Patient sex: F
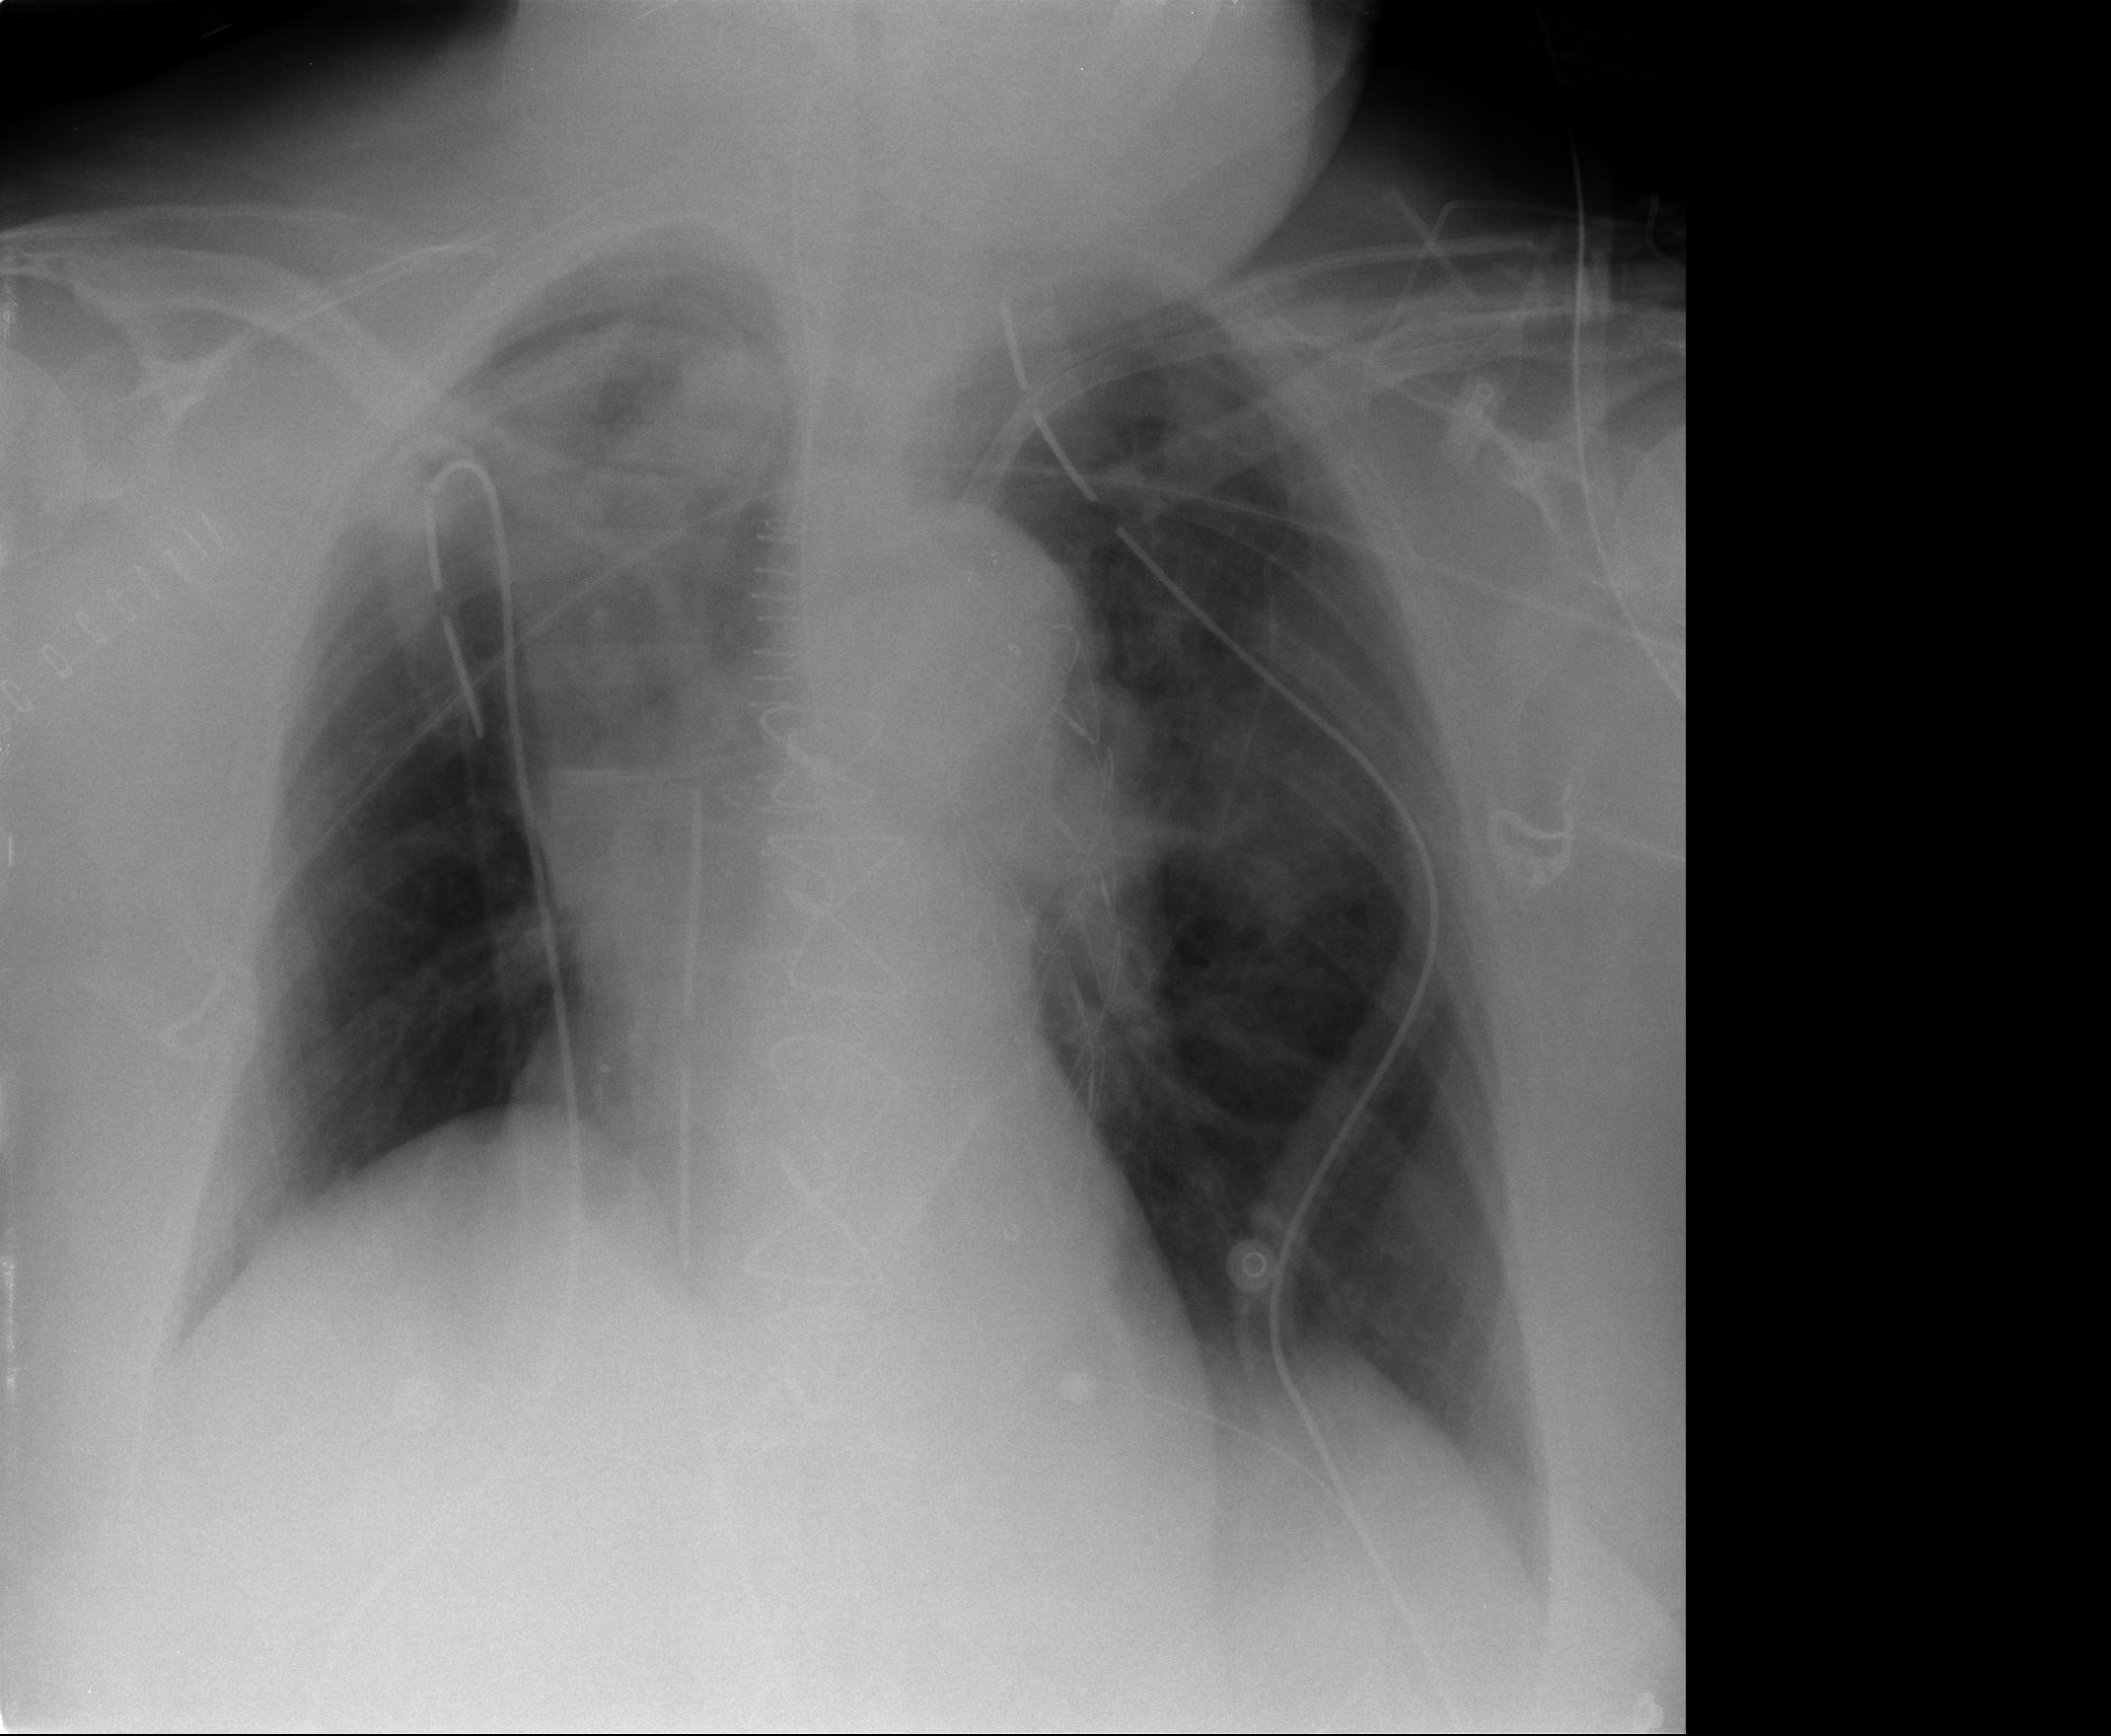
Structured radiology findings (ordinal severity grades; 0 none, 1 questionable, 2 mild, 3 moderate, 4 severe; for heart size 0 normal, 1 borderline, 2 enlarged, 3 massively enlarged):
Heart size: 0
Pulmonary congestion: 2
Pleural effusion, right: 0
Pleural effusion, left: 0
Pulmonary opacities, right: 0
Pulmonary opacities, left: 1
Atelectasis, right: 2
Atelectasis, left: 2